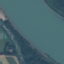
Land use / land cover class: River